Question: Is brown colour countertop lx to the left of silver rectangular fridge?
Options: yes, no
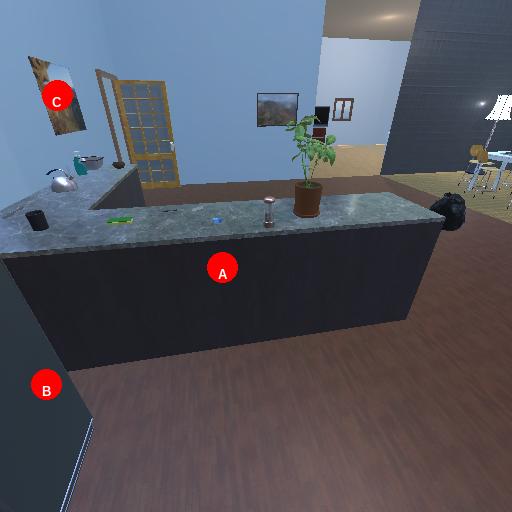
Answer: yes